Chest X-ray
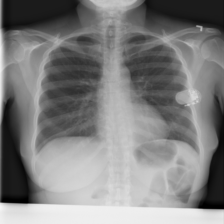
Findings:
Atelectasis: negative
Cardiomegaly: negative
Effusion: negative
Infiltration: negative
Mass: negative
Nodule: negative
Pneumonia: negative
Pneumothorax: negative
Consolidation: negative
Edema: negative
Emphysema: negative
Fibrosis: negative
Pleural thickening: negative
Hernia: negative